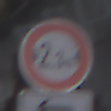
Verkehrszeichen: TatsaechlicheBreite2Komma3
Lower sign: RichtungsangabeDurchPfeile2
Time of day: Midday
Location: Roofed (Special)
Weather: Overcast
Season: NotSpecified
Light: Natural